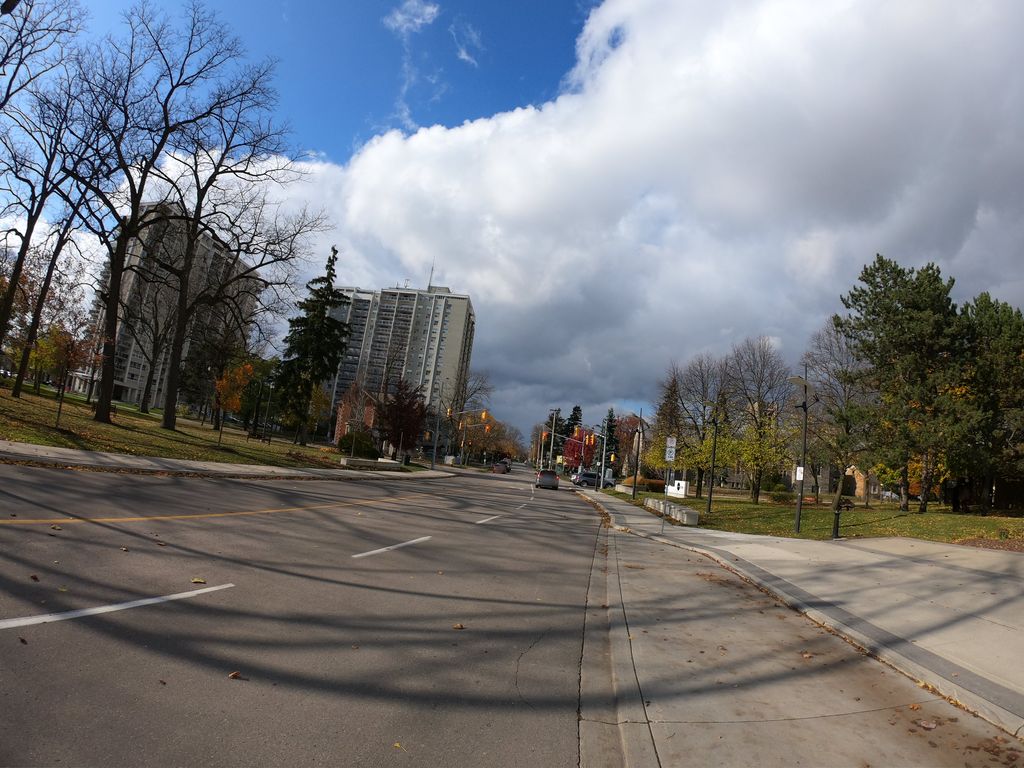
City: kitchener-waterloo